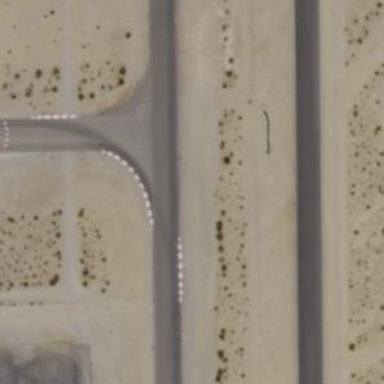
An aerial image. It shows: Motor sport raceway.